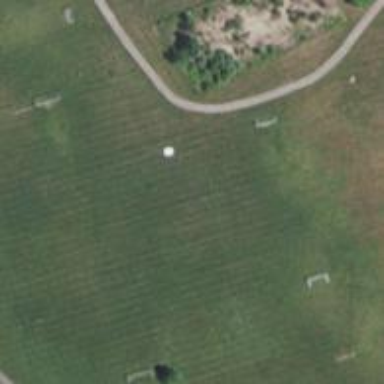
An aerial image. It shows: Soccer pitch with grass surface for leisure land.